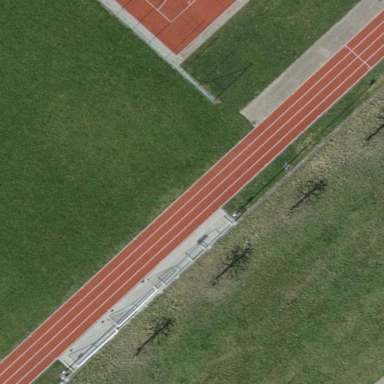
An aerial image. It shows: Tartan surface athletics pitch for leisure land activities.